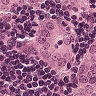
Metastatic tissue present: yes